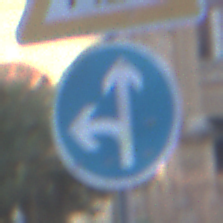
Verkehrszeichen: VorgeschriebeneFahrtrichtungGeradeausOderLinks
Zusatzzeichen oben: Arbeitsstelle
Umgebung: Outdoor, Urban
Tageszeit: SunriseSunset
Wetter: PartlyCloudy
Licht: Natural
Jahreszeit: NotSpecified
Kontrast: LowContrast